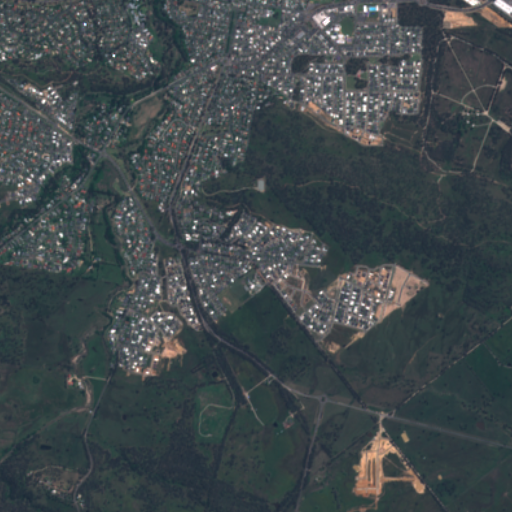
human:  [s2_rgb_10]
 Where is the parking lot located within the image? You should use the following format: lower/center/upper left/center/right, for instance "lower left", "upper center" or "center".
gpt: The parking lot is located in the upper of the image.
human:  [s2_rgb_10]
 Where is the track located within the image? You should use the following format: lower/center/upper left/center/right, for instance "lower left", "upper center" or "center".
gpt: The track is located in the upper right of the image.
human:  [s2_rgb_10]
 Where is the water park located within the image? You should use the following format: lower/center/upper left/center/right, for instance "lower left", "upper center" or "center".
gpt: The water park is located in the upper right of the image.
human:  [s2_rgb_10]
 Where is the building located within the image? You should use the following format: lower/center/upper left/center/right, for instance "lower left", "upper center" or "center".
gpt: There is no building in the image.